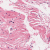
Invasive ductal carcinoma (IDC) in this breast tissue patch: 0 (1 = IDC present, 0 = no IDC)